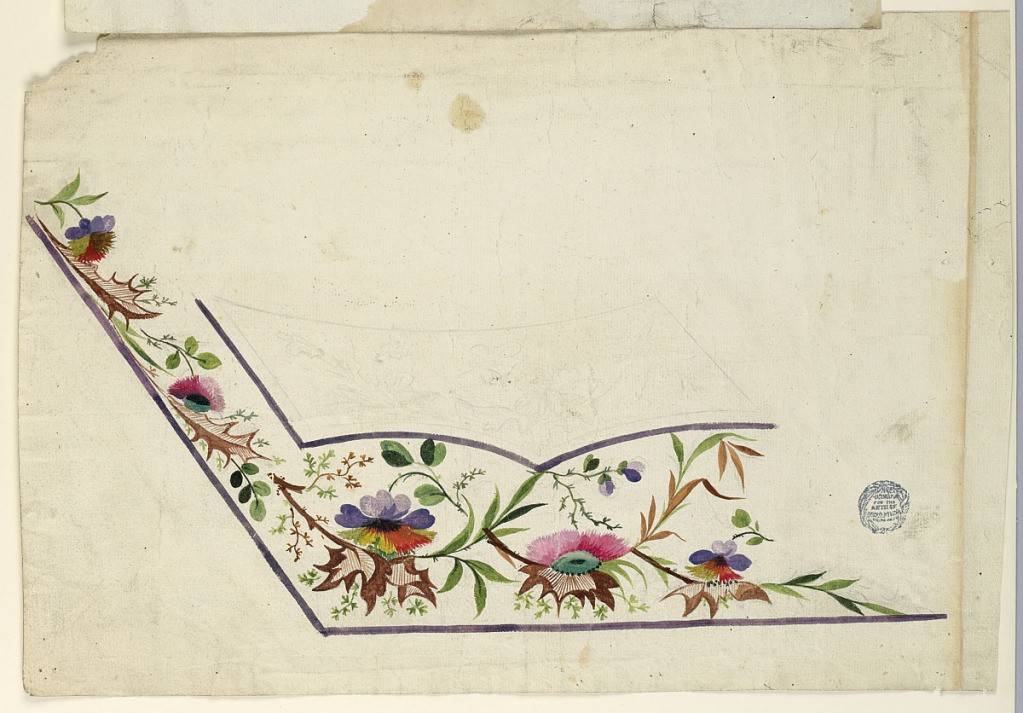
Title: Design for the Embroidery of a Man's Waistcoat, Unfinished
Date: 1780–1800
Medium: Graphite, brush and gouache on paper
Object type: Drawing
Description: Design for the left bottom corner of the embroidery of a man's waistcoat, unfinished. Traced design on the pocket. Flower boughs and lacy leaves.